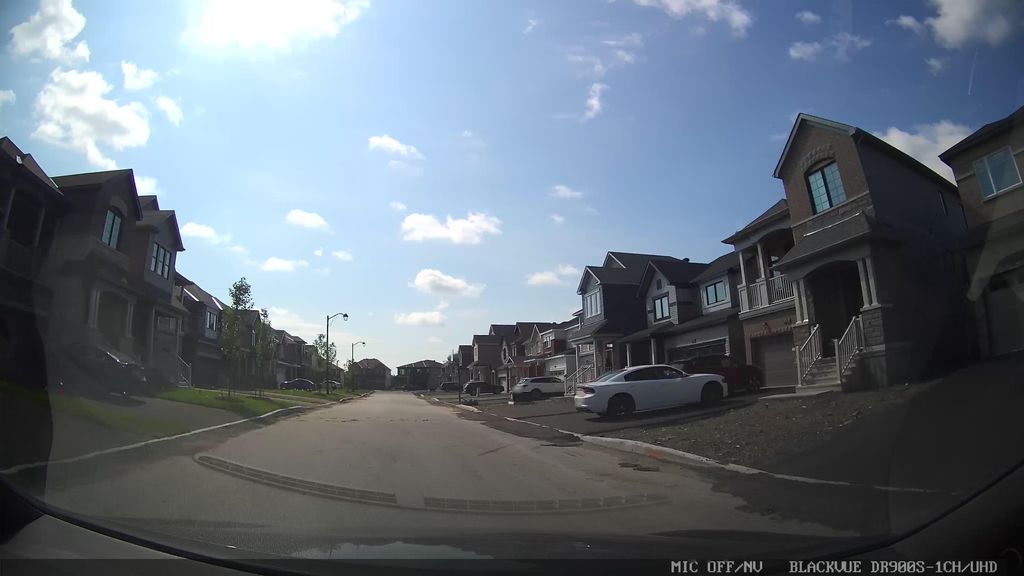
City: ottawa-gatineau